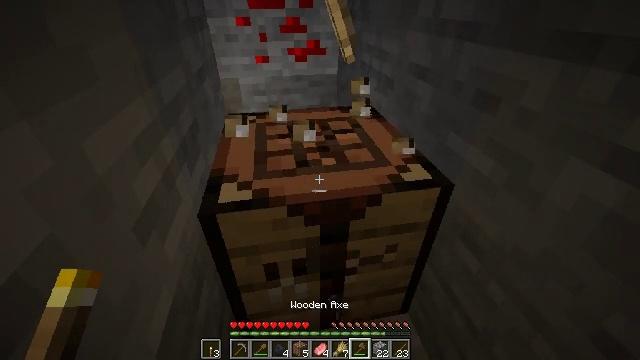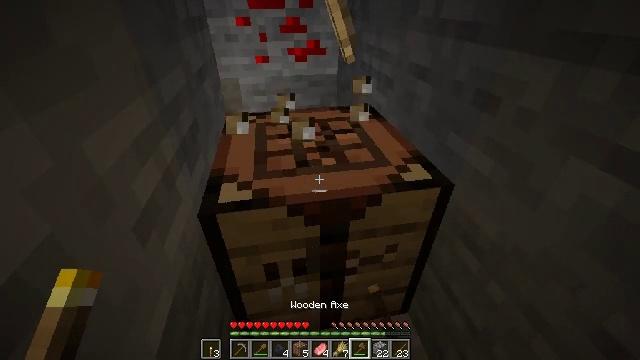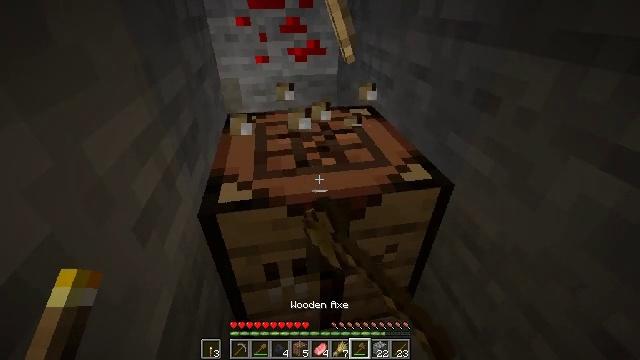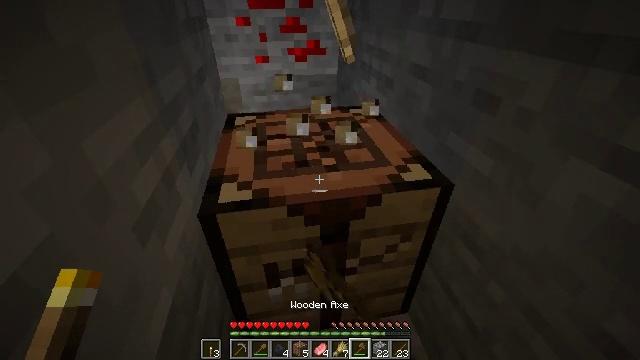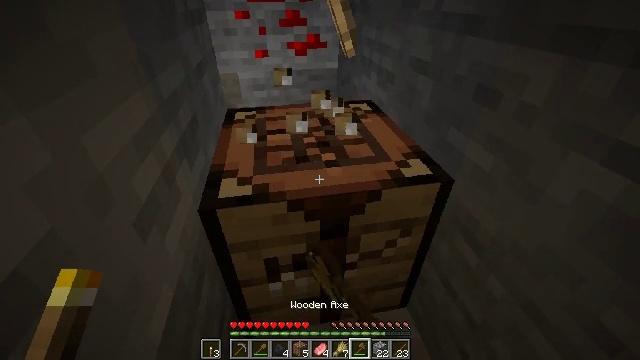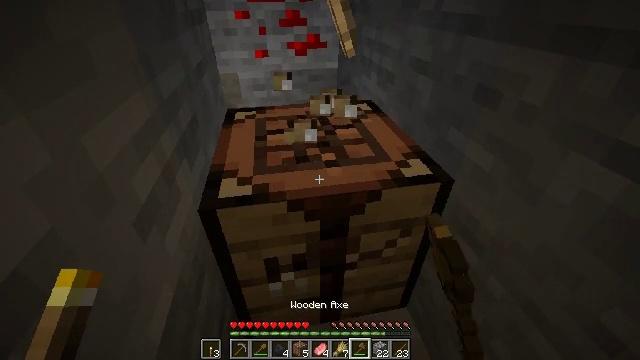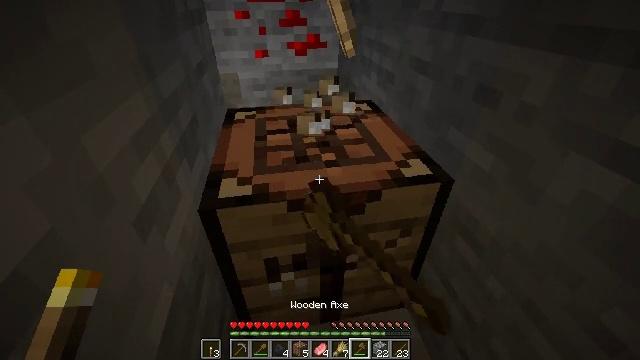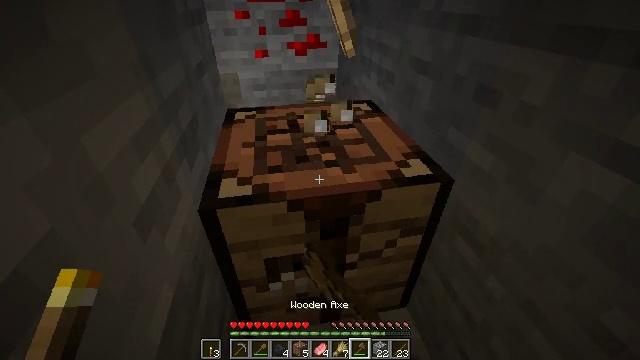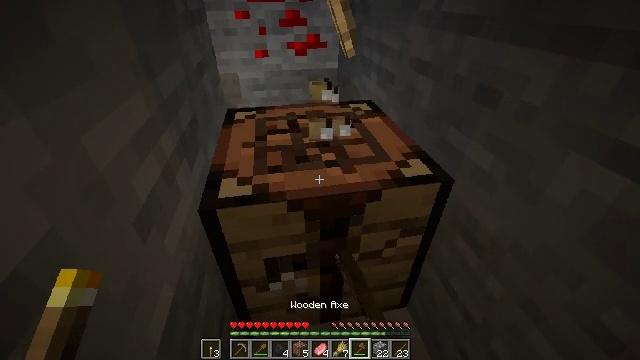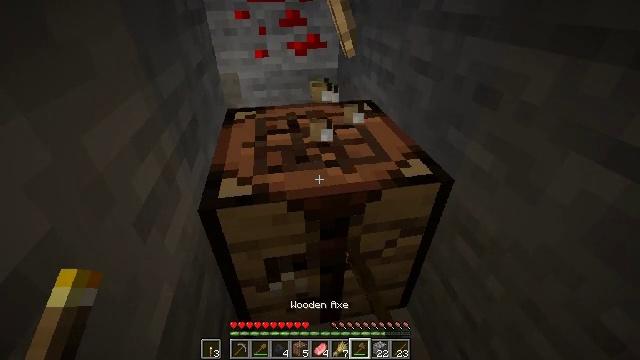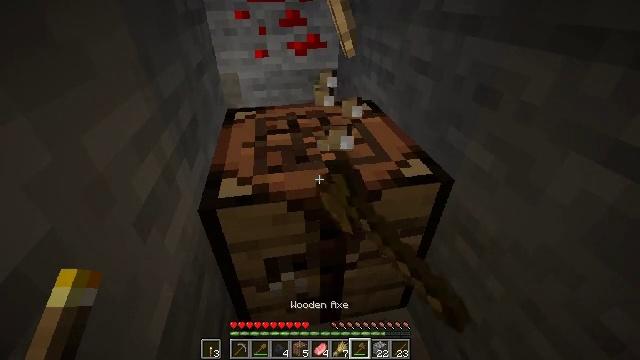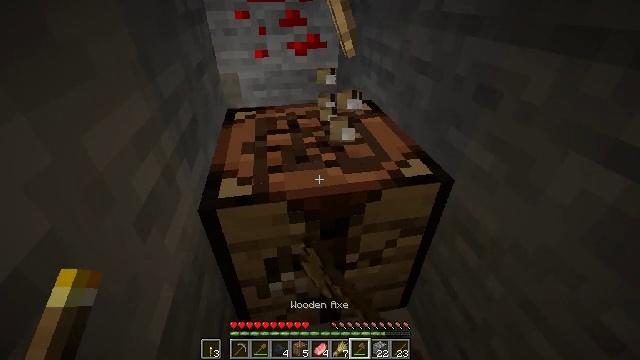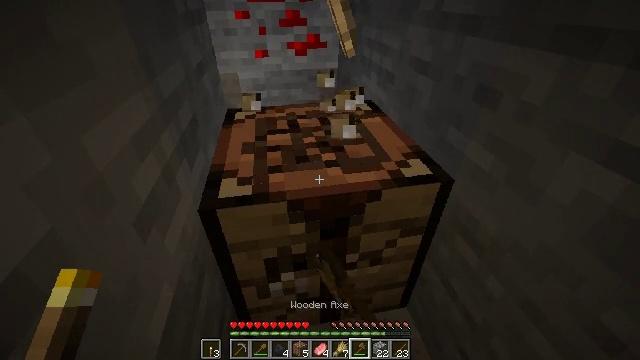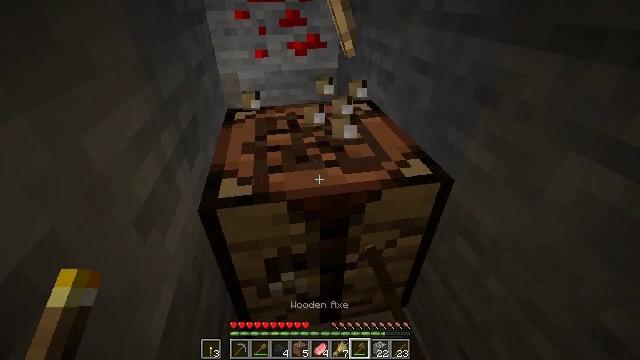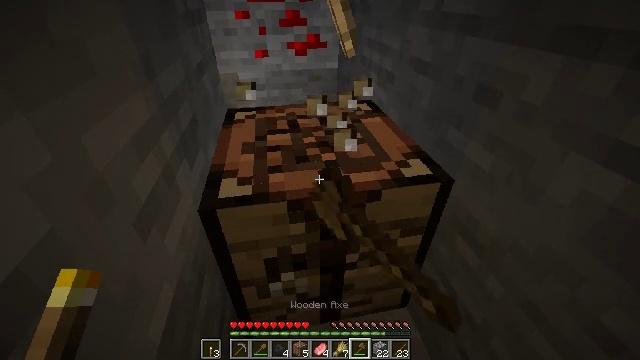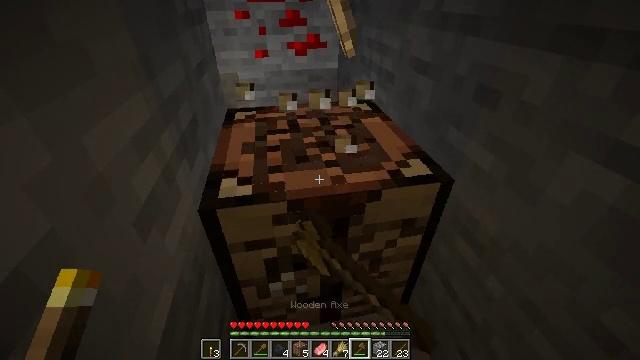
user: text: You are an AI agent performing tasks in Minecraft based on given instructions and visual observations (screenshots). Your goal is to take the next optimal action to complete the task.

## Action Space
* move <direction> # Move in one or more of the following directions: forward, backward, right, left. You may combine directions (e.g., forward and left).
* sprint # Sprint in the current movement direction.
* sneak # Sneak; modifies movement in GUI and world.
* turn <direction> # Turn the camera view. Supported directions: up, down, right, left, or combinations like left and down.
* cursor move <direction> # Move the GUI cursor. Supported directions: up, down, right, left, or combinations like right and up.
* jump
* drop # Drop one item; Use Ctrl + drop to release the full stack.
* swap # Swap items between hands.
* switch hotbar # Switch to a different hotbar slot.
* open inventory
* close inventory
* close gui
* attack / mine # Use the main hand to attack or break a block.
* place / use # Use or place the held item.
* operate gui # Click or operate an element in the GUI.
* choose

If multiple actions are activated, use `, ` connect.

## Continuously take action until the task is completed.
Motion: motion action
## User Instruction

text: Get the crafting table into the inventory.
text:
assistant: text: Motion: attack / mine
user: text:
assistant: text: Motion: attack / mine
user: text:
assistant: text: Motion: attack / mine
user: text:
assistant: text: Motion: turn down, attack / mine
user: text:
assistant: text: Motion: attack / mine
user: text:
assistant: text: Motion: attack / mine
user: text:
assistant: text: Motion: attack / mine
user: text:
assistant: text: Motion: attack / mine
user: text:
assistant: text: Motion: attack / mine
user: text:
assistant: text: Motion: attack / mine
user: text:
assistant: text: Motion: attack / mine
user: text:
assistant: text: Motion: attack / mine
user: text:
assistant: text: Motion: attack / mine
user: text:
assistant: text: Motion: attack / mine
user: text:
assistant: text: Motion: attack / mine
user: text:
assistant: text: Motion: attack / mine
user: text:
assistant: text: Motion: attack / mine
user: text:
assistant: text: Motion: attack / mine
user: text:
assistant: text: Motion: attack / mine
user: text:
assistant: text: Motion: attack / mine
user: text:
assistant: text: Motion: turn down, attack / mine
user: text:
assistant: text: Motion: move right, turn down, attack / mine
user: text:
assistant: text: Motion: move forward and move right, turn left and down, attack / mine
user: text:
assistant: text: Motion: move forward and move right, turn left and down, attack / mine
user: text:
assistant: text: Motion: move forward and move right, turn left and down, attack / mine
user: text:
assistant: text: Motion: move forward and move right, turn left and down, attack / mine
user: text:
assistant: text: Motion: attack / mine